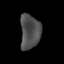
Tissue: prostate
Cell type: T cells
Senescence score: 0.3374
Nuclear area (px): 678
Mean DAPI intensity: 78.575